Question: I was playing around with <URL>. Turns out the video is wrapped in a '.responsive-object' div with inline style 'padding-bottom: 62.5%;'. Since my video wasn't responsive at all, I gess there was something I did't do correctly.

I had a huge padding under the embedded video. I couldn't find a place explaining how to integrate wagtail's editor generated html. There's <URL> about video embedding, but nothing useful.
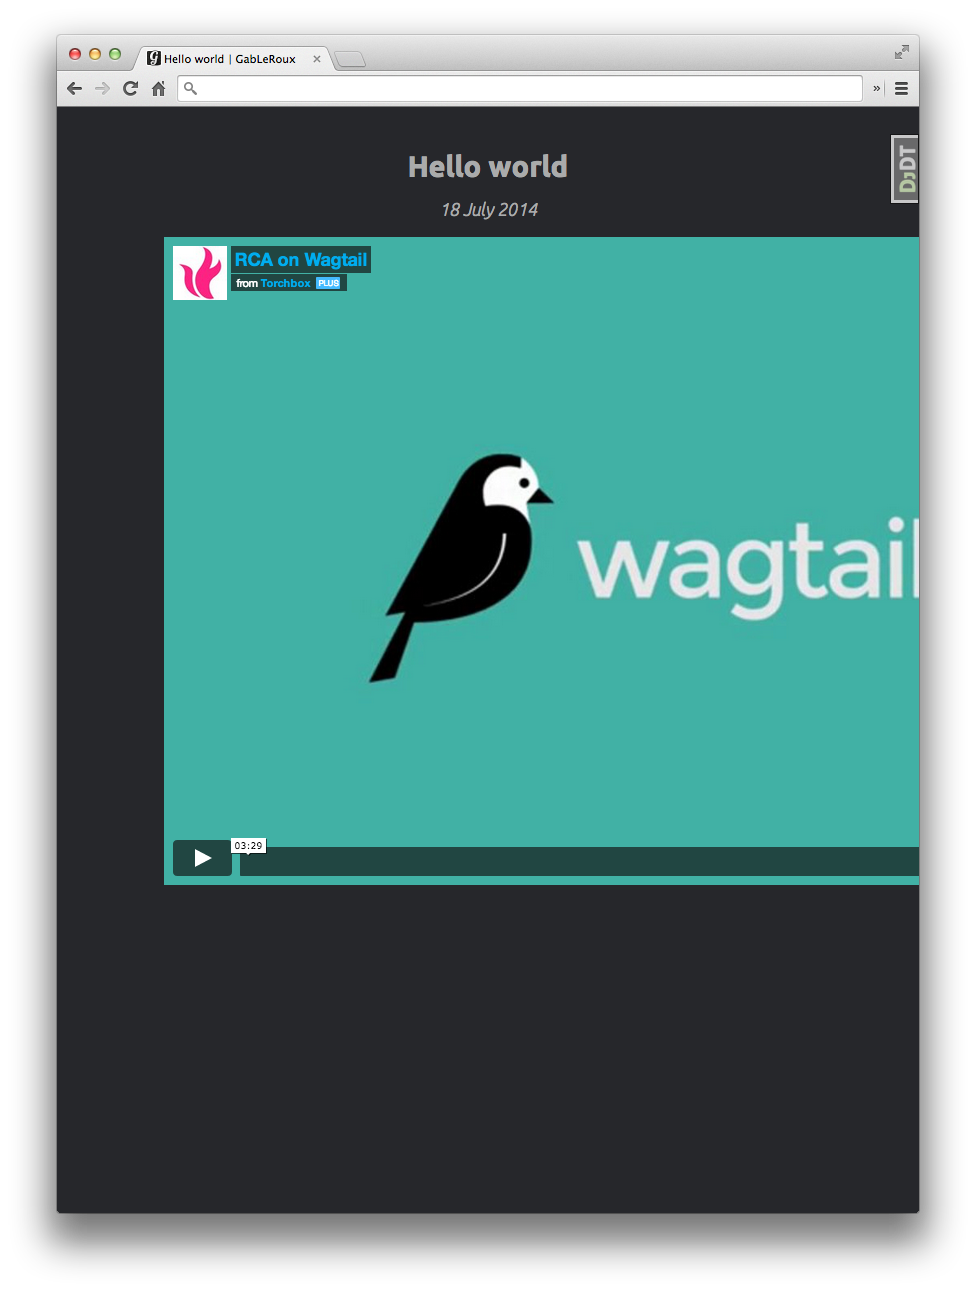
Answer: # Solution
It was easy, searched for '.responsive-object' and found <URL>. To make everything look good again, I needed this css:
'''
.responsive-object {
position: relative;
padding-bottom: 67.5%;
height: 0;
margin: 10px 0;
overflow: hidden;
}
.responsive-object iframe,
.responsive-object object,
.responsive-object embed {
position: absolute;
top: 0;
left: 0;
width: 100%;
height: 100%;
}
'''
## Result

If someone finds something on how to integrate content properly from the hallojs editor, leave a comment or an answer ;)